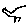
Label: bird